Interaction volume radius: 5 \u00c5
Interaction volume height: 10 \u00c5
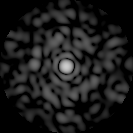
Disorder parameter: 0.8839